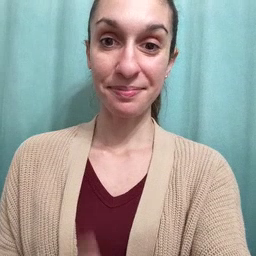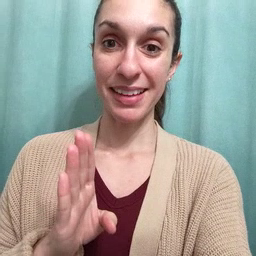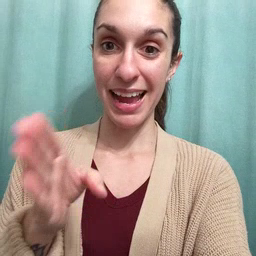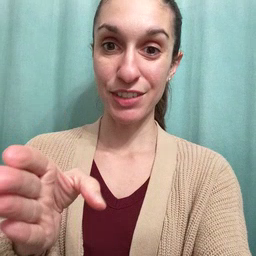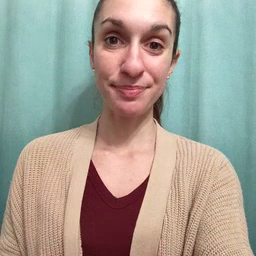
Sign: after